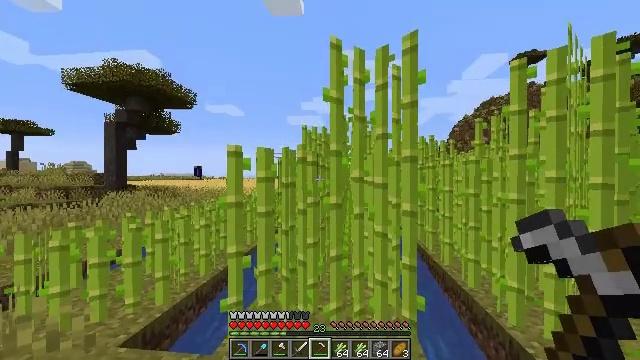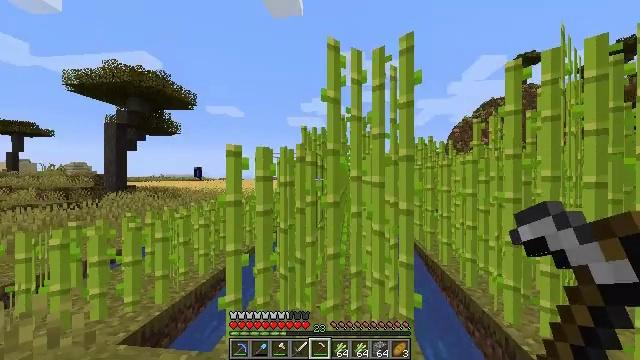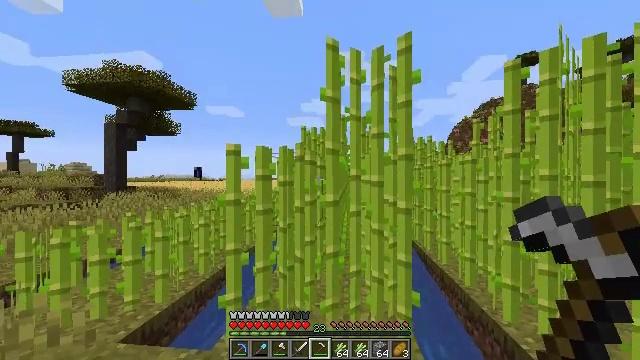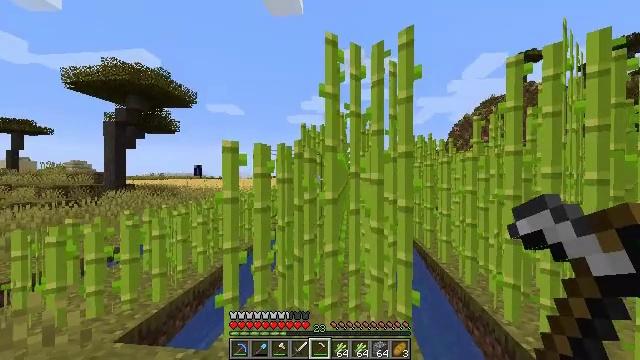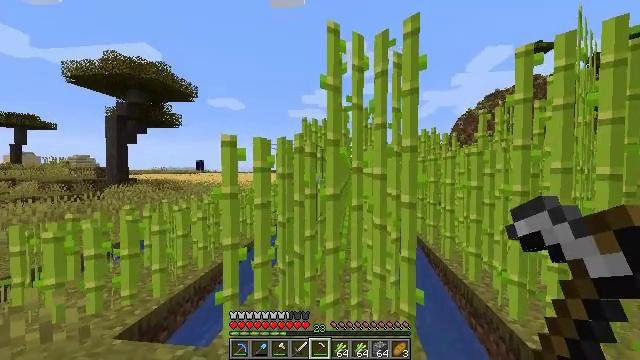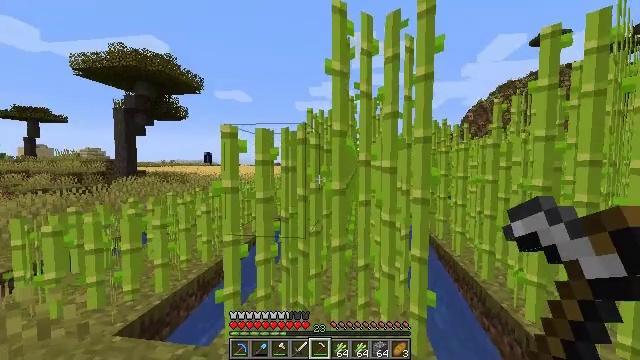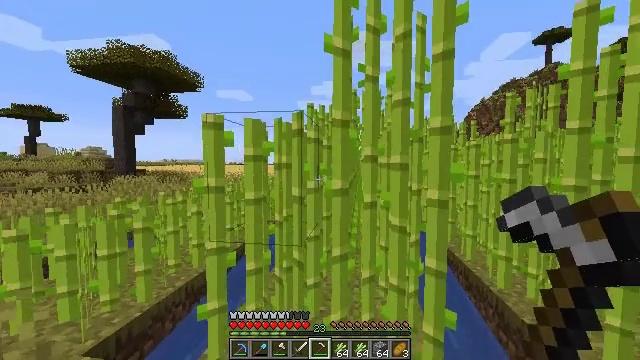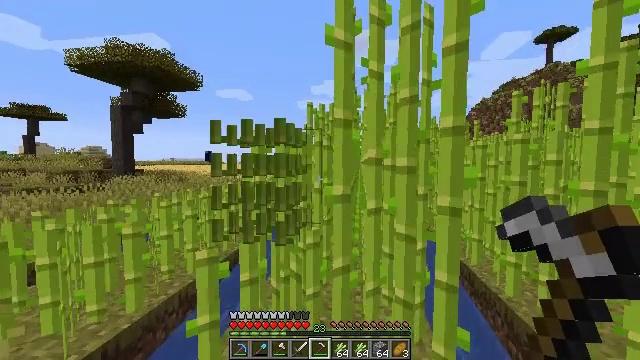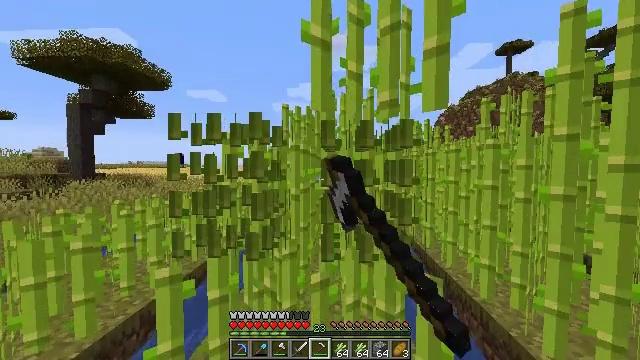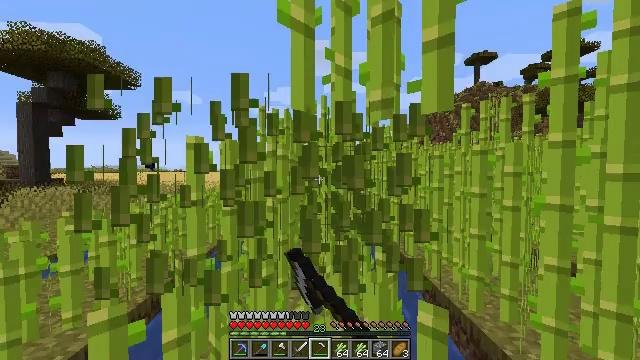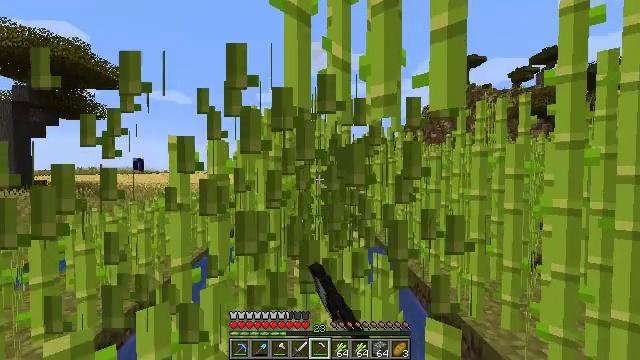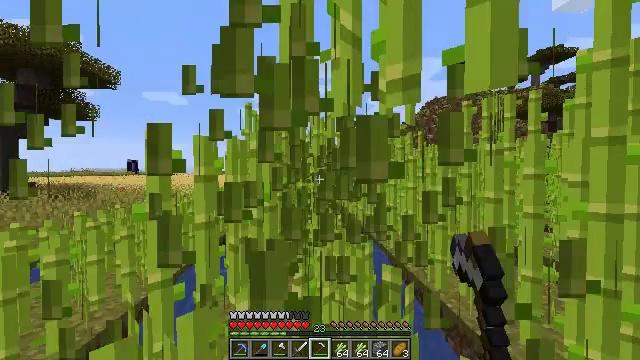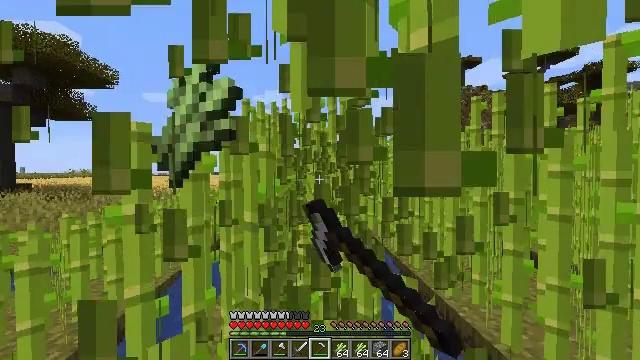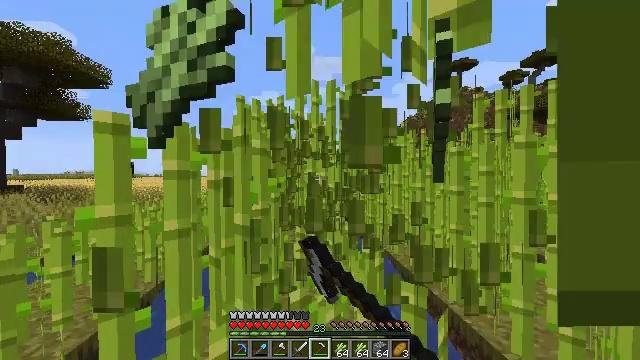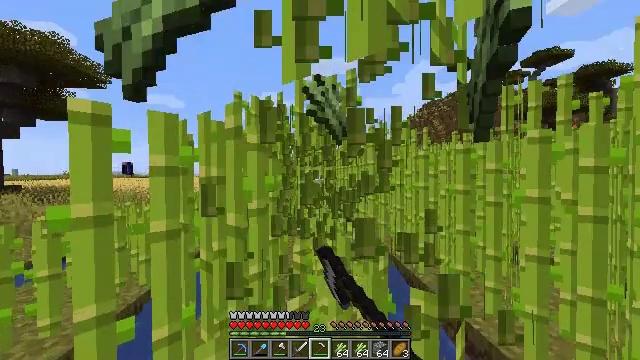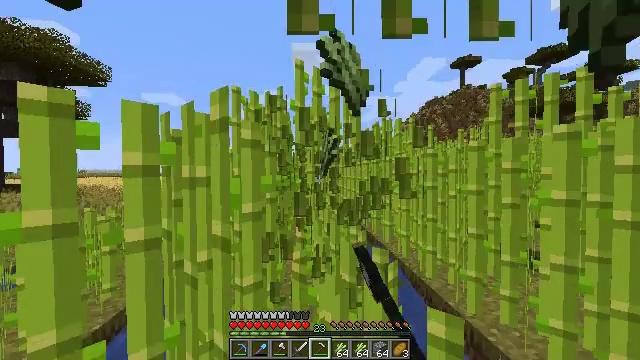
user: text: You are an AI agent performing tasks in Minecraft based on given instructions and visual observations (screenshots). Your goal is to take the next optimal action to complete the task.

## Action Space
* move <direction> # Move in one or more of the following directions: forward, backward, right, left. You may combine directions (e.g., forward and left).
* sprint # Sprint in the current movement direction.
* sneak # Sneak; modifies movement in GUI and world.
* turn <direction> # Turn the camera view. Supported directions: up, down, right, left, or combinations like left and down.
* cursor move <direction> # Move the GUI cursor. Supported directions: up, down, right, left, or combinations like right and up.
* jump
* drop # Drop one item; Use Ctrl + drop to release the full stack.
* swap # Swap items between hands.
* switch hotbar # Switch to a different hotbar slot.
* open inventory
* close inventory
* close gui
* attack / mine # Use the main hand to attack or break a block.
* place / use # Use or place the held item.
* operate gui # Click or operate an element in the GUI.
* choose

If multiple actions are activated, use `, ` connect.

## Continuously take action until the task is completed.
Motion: motion action
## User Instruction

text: Cut down the sugar cane stalks.
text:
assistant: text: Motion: no_op
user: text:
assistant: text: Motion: no_op
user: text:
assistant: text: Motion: move forward
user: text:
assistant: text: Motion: move forward, turn down
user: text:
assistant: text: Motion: move forward, turn left and down
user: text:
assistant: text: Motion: move forward
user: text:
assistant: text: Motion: move forward, attack / mine
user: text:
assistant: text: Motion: move forward, turn right, attack / mine
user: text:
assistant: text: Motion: move forward, turn right and up, attack / mine
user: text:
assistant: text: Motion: move forward, turn right, attack / mine
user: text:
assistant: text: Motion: move forward, attack / mine
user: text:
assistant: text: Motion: move forward, attack / mine
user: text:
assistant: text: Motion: move forward, attack / mine
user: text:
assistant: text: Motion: move forward, attack / mine
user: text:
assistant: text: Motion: move forward, attack / mine
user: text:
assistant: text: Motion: move forward, turn left, attack / mine
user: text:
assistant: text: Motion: move forward, turn left, attack / mine
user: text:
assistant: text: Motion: move forward, turn left, attack / mine
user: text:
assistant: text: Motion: move forward, turn left, attack / mine
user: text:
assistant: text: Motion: move forward, attack / mine
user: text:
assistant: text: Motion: move forward, attack / mine
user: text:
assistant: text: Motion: attack / mine
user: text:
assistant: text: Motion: attack / mine
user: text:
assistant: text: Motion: attack / mine
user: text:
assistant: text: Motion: attack / mine
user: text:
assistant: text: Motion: attack / mine
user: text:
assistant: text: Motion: attack / mine
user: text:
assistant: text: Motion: attack / mine
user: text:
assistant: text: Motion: attack / mine
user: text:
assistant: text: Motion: attack / mine